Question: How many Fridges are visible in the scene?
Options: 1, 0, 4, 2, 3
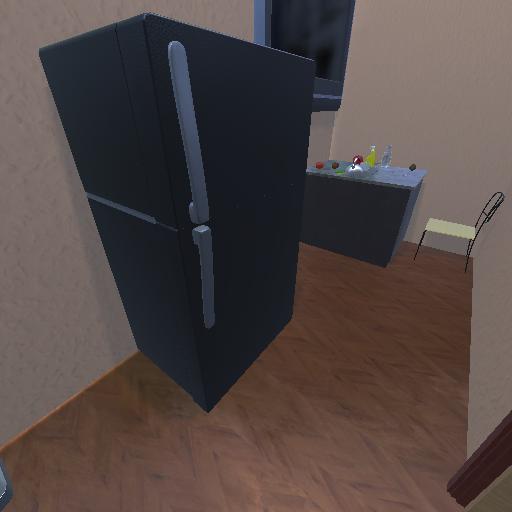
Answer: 1